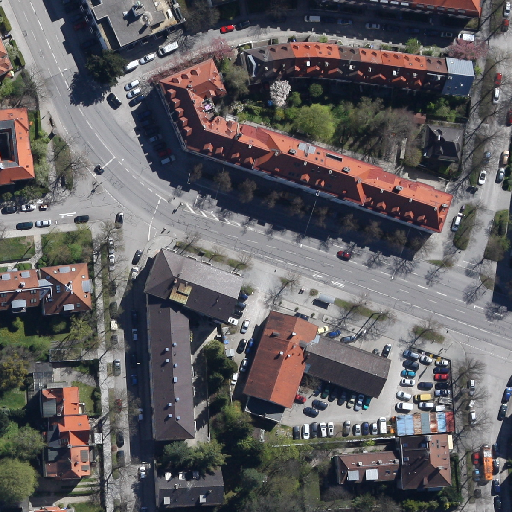
Referring expression: sidewalk along with tree